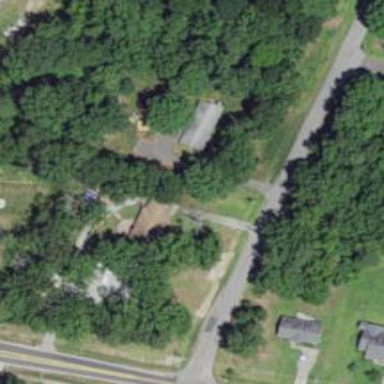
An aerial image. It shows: Driveway that serves as building passage under tunnel.